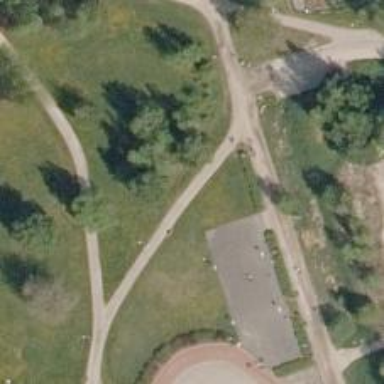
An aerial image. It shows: Nordic skiing track.